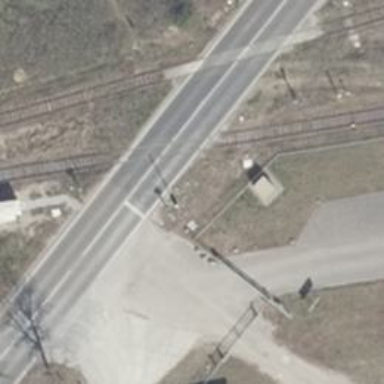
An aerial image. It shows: Level crossing along the railway.